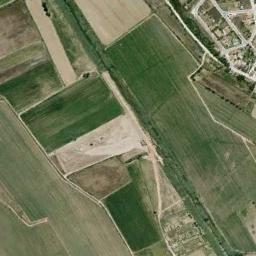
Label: rectangular_farmland